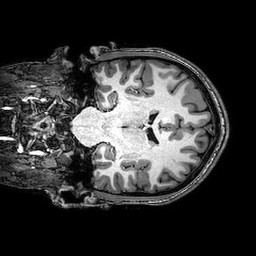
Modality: T1w
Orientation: coronal
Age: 25
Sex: male
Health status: healthy
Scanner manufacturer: philips
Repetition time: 0.008193 s
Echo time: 0.00375 s